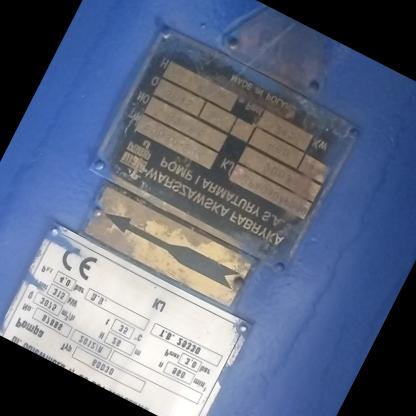
Klasa: tabliczka-znamionowa